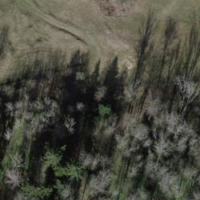
EUNIS habitat code: 24
Species observed at this site:
Pholidoptera griseoaptera
Pseudochorthippus parallelus
Chorthippus biguttulus
Roeseliana roeselii